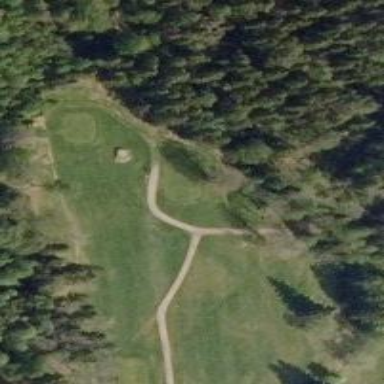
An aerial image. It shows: Path used for both walking and golf.